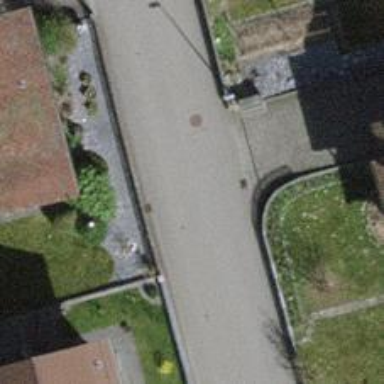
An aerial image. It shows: Smooth asphalt road in residential area.